Interaction volume radius: 10 \u00c5
Interaction volume height: 20 \u00c5
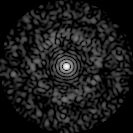
Disorder parameter: 0.8025